Interaction volume radius: 5 \u00c5
Interaction volume height: 10 \u00c5
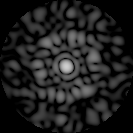
Disorder parameter: 0.8216